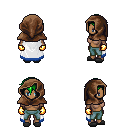
a pixel art fantasy rpg character, female body template, human, dark skin, white trimmed cape, teal pants, green short bangs hairstyle, cloth hood, gold gloves, gray slippers, four views (front, back, left, right), 2x2 character sprite sheet, small pixel art, hard edges, no anti-aliasing